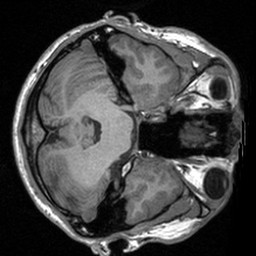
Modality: T1w
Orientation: axial
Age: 20
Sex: male
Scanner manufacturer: siemens
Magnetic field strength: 3 T
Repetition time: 1.9 s
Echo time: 0.00226 s